Question: I'm searching for a way to convert embossed letters e.g. like in the picture of the credit card below to normal ones like you see them in a book. I don't need specific code here, just ideas which image manipulation steps could lead to the desired result.

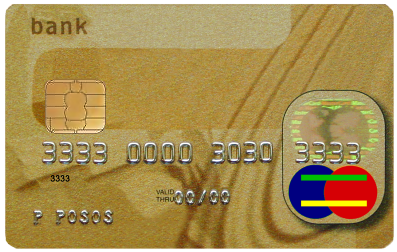
Answer: One thing you do know is that it's a Credit Card number -- this will help validate the result at the end. You could use this to fine tune the image processing -- feedback the result and use optimization techniques (like hill-climbing or genetic algorithms) to change the parameters of the image processing.
For example, do the image processing with a parameter set (p1, p2, p3, p4) -- then try OCR and you get 6 numeric digits. Then alter the parameter set -- say this time you get 8 numeric digits -- use hill climbing to keep altering the set.
For image processing
1. Probably want to start by cropping to number regions if you know them.
2. Clear pixels that aren't in the embossed color range to take out as much information as possible (the tolerance of this is one of the parameters in the parameter set I described) -- probably do this by setting it to black because the part of the numbers that's easy to see is light
3. Target the light color of the emboss -- try to extract it, then invert because OCR finds Black on White
4. Connect close sections
5. OCR and feed results into parameter choices in step 2, 3, 4 (and maybe 1 if you are doing automatic segmentation)